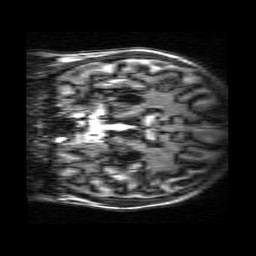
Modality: MP2RAGE
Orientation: coronal
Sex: male
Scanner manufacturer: siemens
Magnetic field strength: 3 T
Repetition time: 5 s
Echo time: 0.00355 s